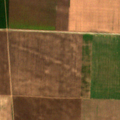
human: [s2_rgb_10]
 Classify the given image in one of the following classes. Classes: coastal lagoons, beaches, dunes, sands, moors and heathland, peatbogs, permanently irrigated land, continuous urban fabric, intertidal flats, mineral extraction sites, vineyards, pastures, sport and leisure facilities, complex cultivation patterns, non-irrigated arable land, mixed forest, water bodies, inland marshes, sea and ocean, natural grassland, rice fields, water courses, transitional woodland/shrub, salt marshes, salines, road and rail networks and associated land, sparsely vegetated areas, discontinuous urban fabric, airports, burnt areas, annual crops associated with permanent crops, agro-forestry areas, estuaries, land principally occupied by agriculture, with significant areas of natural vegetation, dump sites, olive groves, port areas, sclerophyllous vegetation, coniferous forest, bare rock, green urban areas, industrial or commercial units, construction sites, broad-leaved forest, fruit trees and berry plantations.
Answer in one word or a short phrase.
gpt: non-irrigated arable land